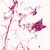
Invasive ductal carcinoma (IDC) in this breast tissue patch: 0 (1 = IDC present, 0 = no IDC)